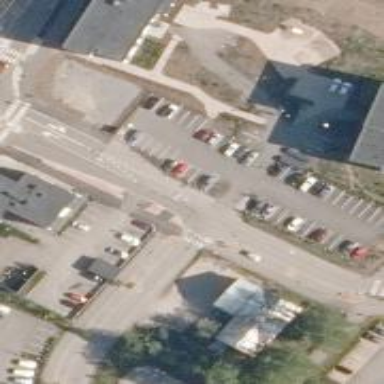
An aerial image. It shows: Crossing on asphalt cycleway.